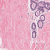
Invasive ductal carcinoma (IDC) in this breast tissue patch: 0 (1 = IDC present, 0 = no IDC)